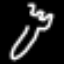
Label: fork